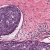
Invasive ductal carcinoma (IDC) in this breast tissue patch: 0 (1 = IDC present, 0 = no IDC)